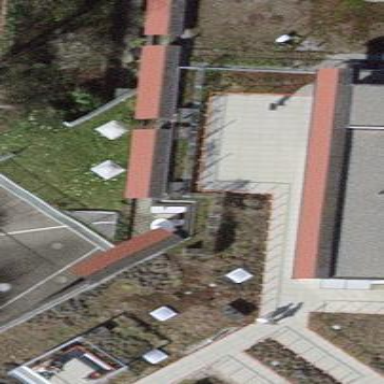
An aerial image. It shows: View of roof of building.